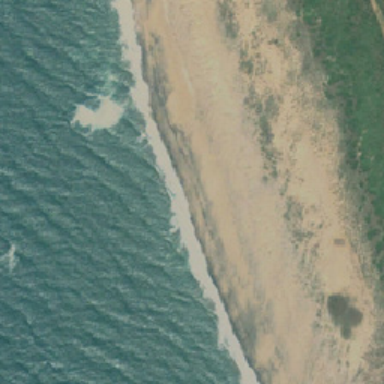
This is a beach the water is beautiful .